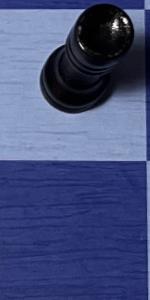
Label: Empty